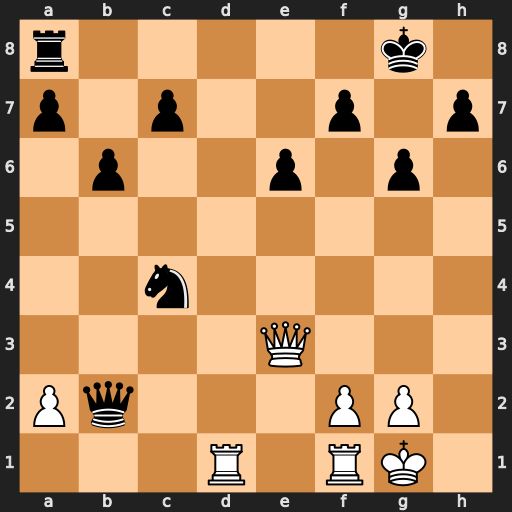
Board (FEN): r5k1/p1p2p1p/1p2p1p1/8/2n5/4Q3/Pq3PP1/3R1RK1
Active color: w
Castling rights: -
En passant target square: -
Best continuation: Qe4 Rf8 Qxc4